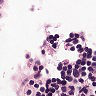
Metastatic tissue present: no